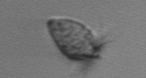
Label: Paratontonia_gracillima